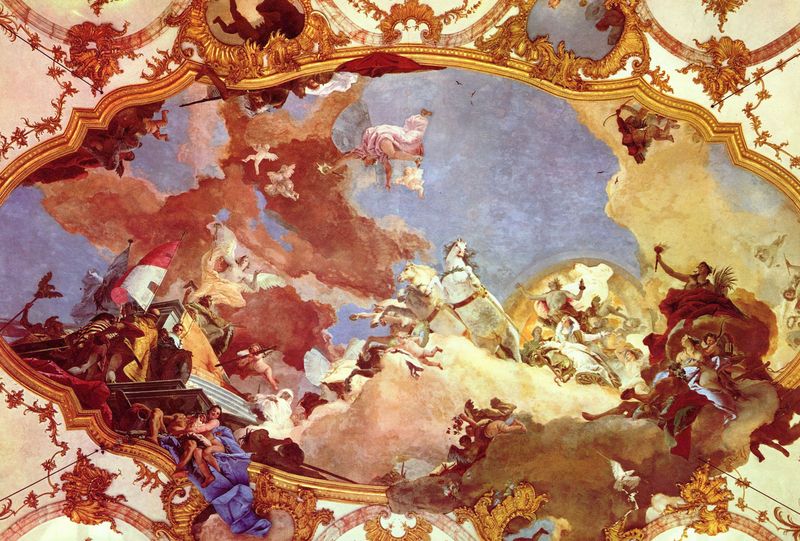
Titel: Apoll führt Friedrich Barbarossa Beatrix von Burgund zu
Künstler: Giovanni Battista Tiepolo
Standort: Würzburg
Institution: Residenz
Schlagwörter: blau, blätter, feuer, flügel, gemälde, gott, himmel, nackt, weiß, wolken, frauen, gelb, menschen, ocker, braun, männer, nacht, orange, profil, schwarz, blüten, rot, schloss, tuch, wolke, beige, barock, rahmen, taube, goldrahmen, spiegel, kirche, sonne, land, gewand, gold, mantel, decke, rokkoko, girlande, rokoko, rosa, schön, pferd, pferde, engel, putto, ranken, schiff, schwan, fahnen, perspektive, tribüne, fahne, flagge, farben, violett, kutsche, rand, wagen, krieg, treppe, detail, dekor, ornamente, verzierung, stuck, stufen, nackte, podest, hoch, foto, blut, burg, kreuz, religion, wolkenbank, tauben, scheibe, allegorie, mythologie, schimmel, sieg, ranke, untersicht, residenz, ross, rosse, götter, sky, griechisch, erscheinung, balu, heilige, deckengemälde, fresko, flaggen, apoll, golden, gottheit, jupiter, prunk, himmelswagen, sol, sonnenwagen, goldrand, putten, gespann, illusion, verspielt, putti, petrus, fackel, fresco, morgenröte, apollo, bright, apollon, deckenmalerei, würzburg, rocaille, apotheose, war, stuttgart, god, beschädigt, tiepolo, deckenfresko, triumphwagen, franken, deckenbild, himmelreich, sonnenscheibe, eos, deche, farnen, weolken, tiepollo, profillierung, oferde, schöön, himmelswagenfresco, looks like a church, colorful, micelangelo, freska